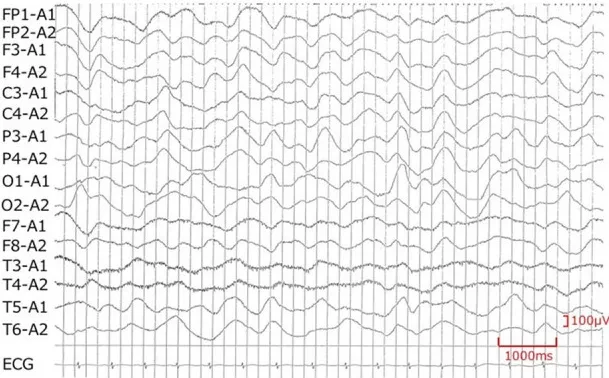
Electroencephalogram recorded on day 8. Encephalopathy is suspected because of the diffuse slowing of the background activity.
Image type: electrography (eeg)